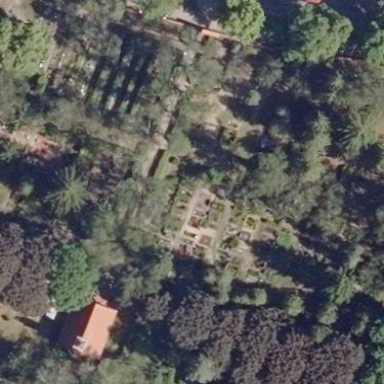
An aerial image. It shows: Cemetery.